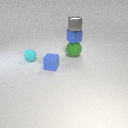
large green rubber sphere below small blue metal cube